Question: I want to create a custom tab bar for an iphone app that looks like this image:

there would be multiple clickable semi-circles at the top that would switch tabs. Each tab would have some buttons or other UI items under the semi-circles that allow you to interact with the display at the top.
It seems that the iphone tab bar controller is only for a certain fixed look. Can I reuse those classes to do what I need? Any good examples of this?
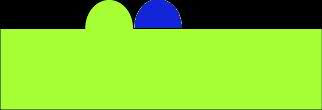
Answer: I did this by using a custom tab view controller that inherits from UIViewController. I used layered UIImageViews and hid them based on UIButtons the user pressed for a given tab.